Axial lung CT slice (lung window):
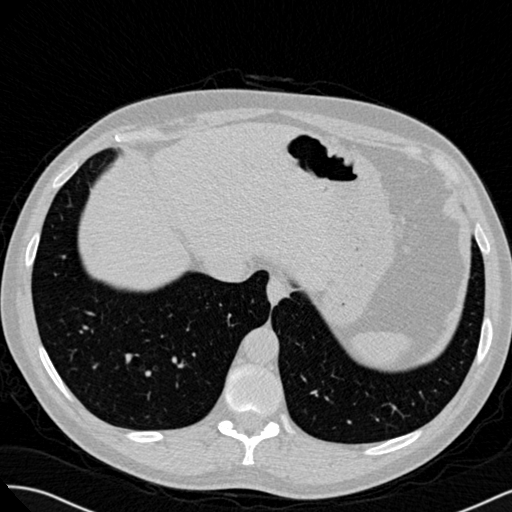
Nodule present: no